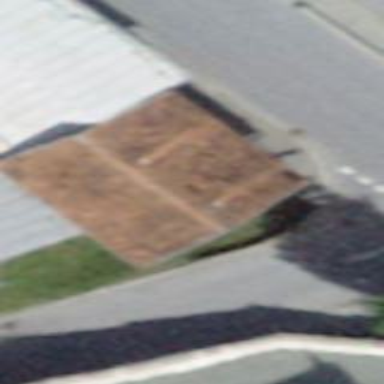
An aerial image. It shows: Simple and straightforward house.